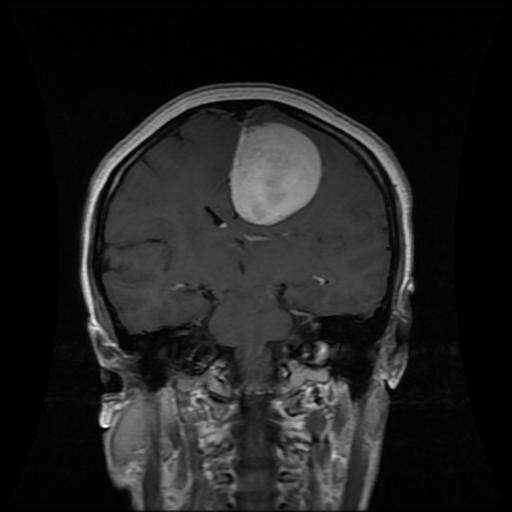
Label: meningioma